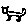
Label: cat